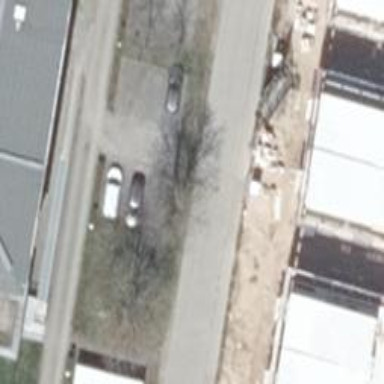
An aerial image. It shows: Road serving as parking aisle.